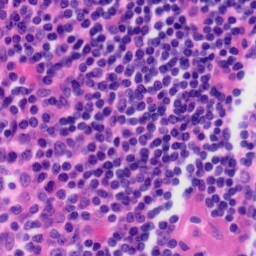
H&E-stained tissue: Tonsil